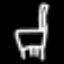
Label: chair